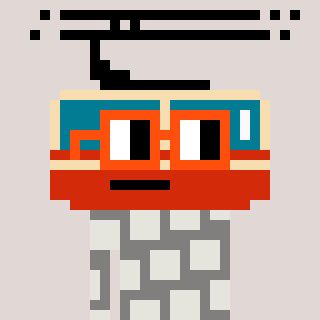
a pixel art character with square orange glasses, a tram wagon-shaped head and a bluegrey-colored body on a warm background